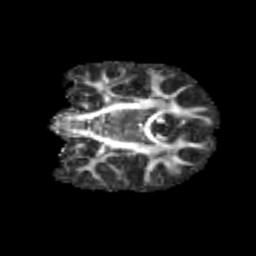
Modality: FA
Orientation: coronal
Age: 9
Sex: female
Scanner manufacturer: siemens
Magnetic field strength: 3 T
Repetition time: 3.8 s
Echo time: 0.07 s